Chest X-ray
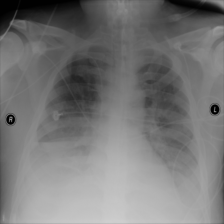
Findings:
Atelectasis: negative
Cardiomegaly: negative
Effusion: positive
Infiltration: negative
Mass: negative
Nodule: negative
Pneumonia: negative
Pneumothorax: negative
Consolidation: negative
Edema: negative
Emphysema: negative
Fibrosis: negative
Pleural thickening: negative
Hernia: negative